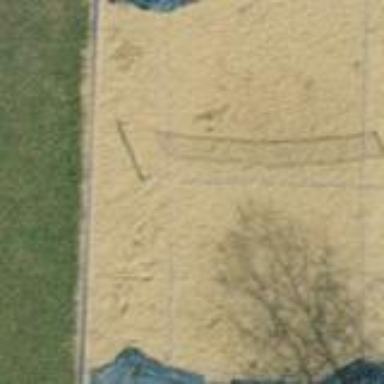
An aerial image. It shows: Sandy pitch for beach volleyball.